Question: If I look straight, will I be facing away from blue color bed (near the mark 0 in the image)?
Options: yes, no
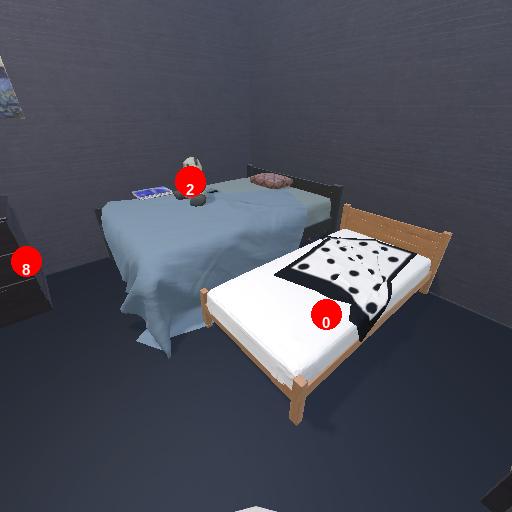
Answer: yes